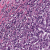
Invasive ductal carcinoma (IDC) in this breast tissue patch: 1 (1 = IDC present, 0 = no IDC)